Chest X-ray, PA view. Patient: 45 years old, sex F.
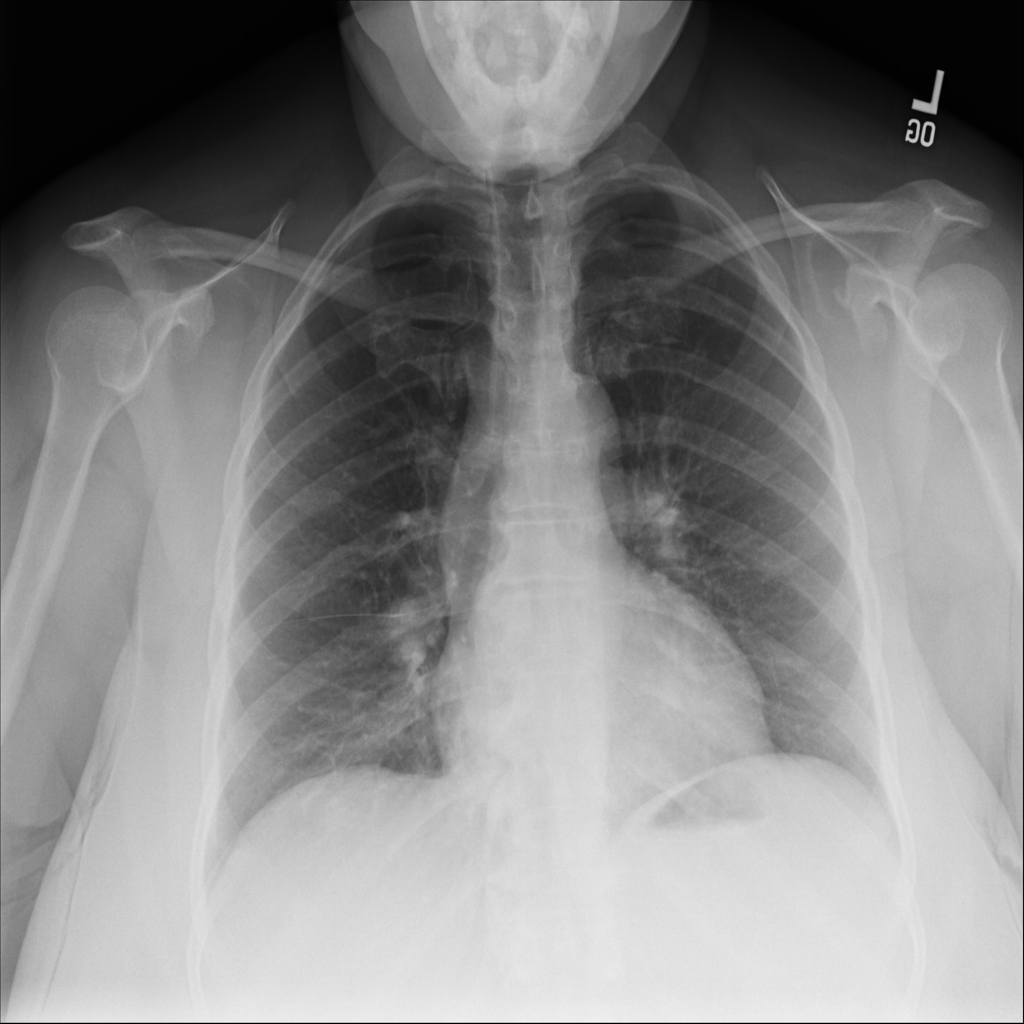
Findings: No Finding